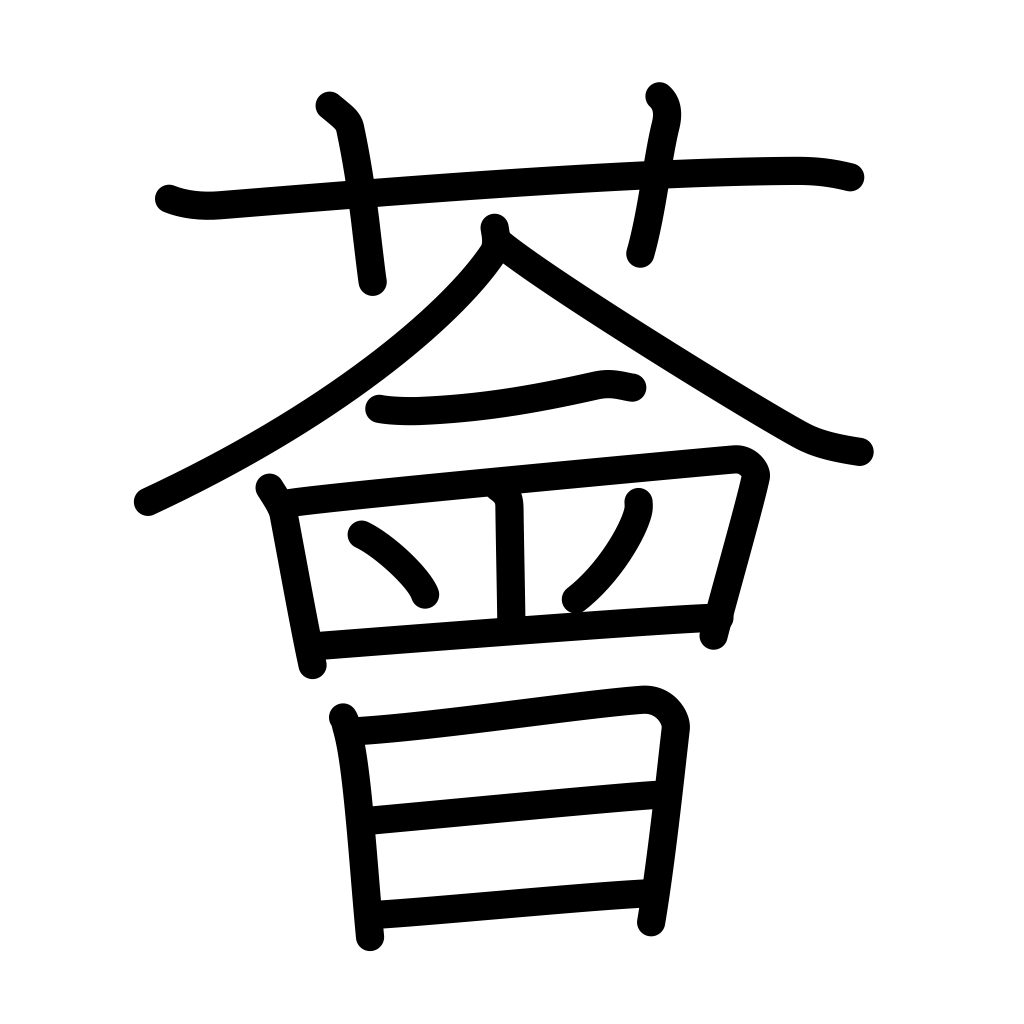
Meaning: luxuriant vegetation